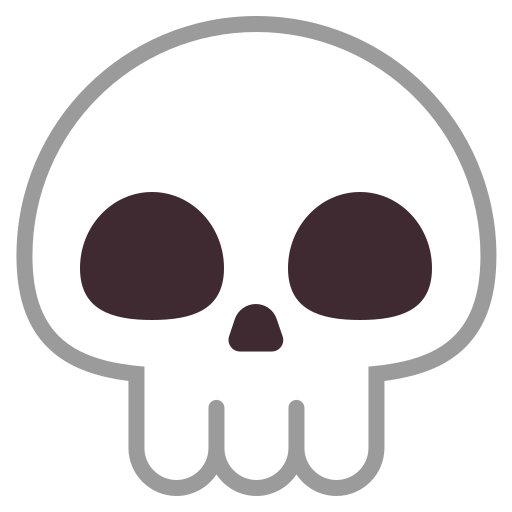
skull flat